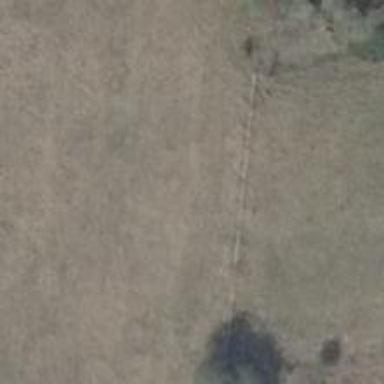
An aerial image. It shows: Path covered in grass.